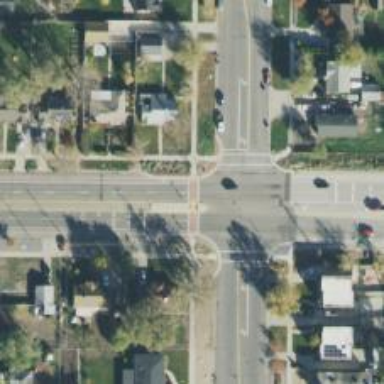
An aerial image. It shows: Uncontrolled road crossing with lines markings.